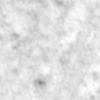
Label: no_change